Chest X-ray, PA view. Patient: 48 years old, sex M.
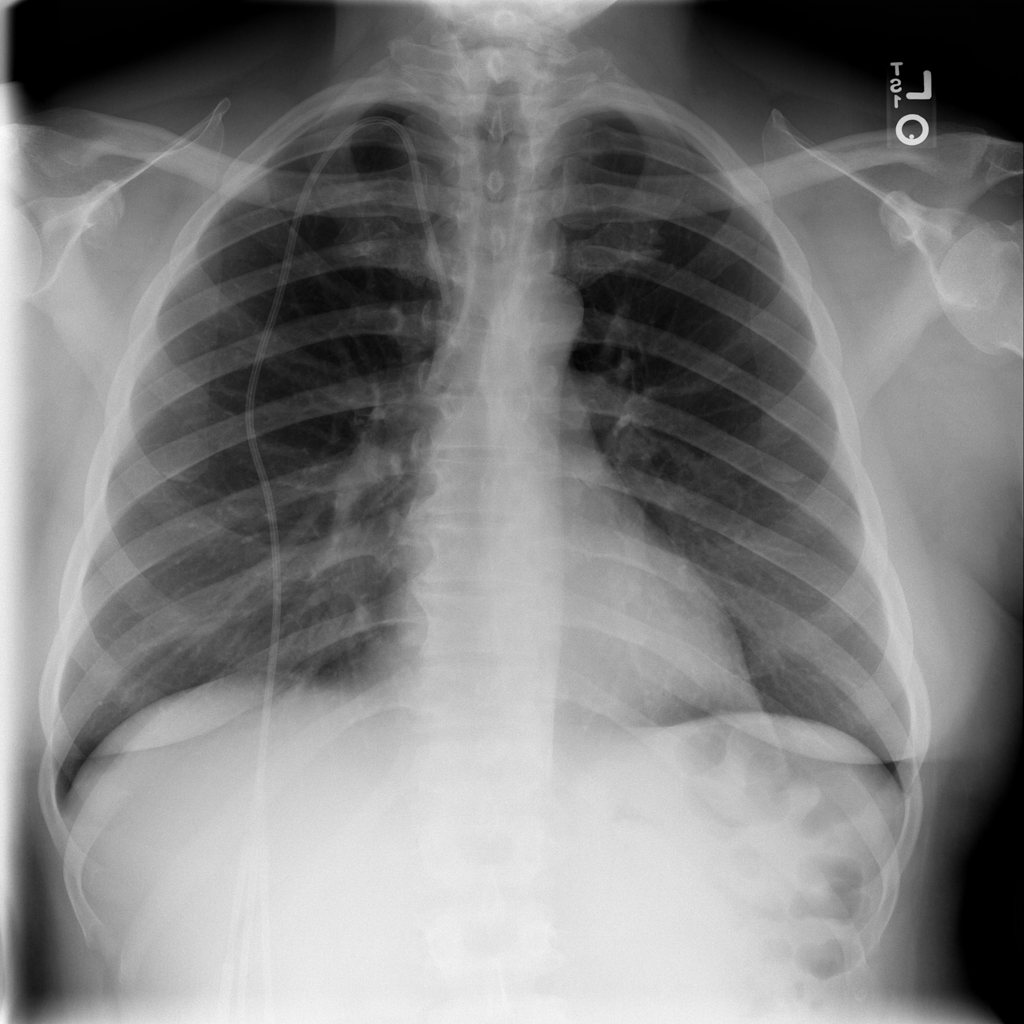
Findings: No Finding